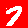
Digit: 7